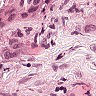
Metastatic tissue present: yes